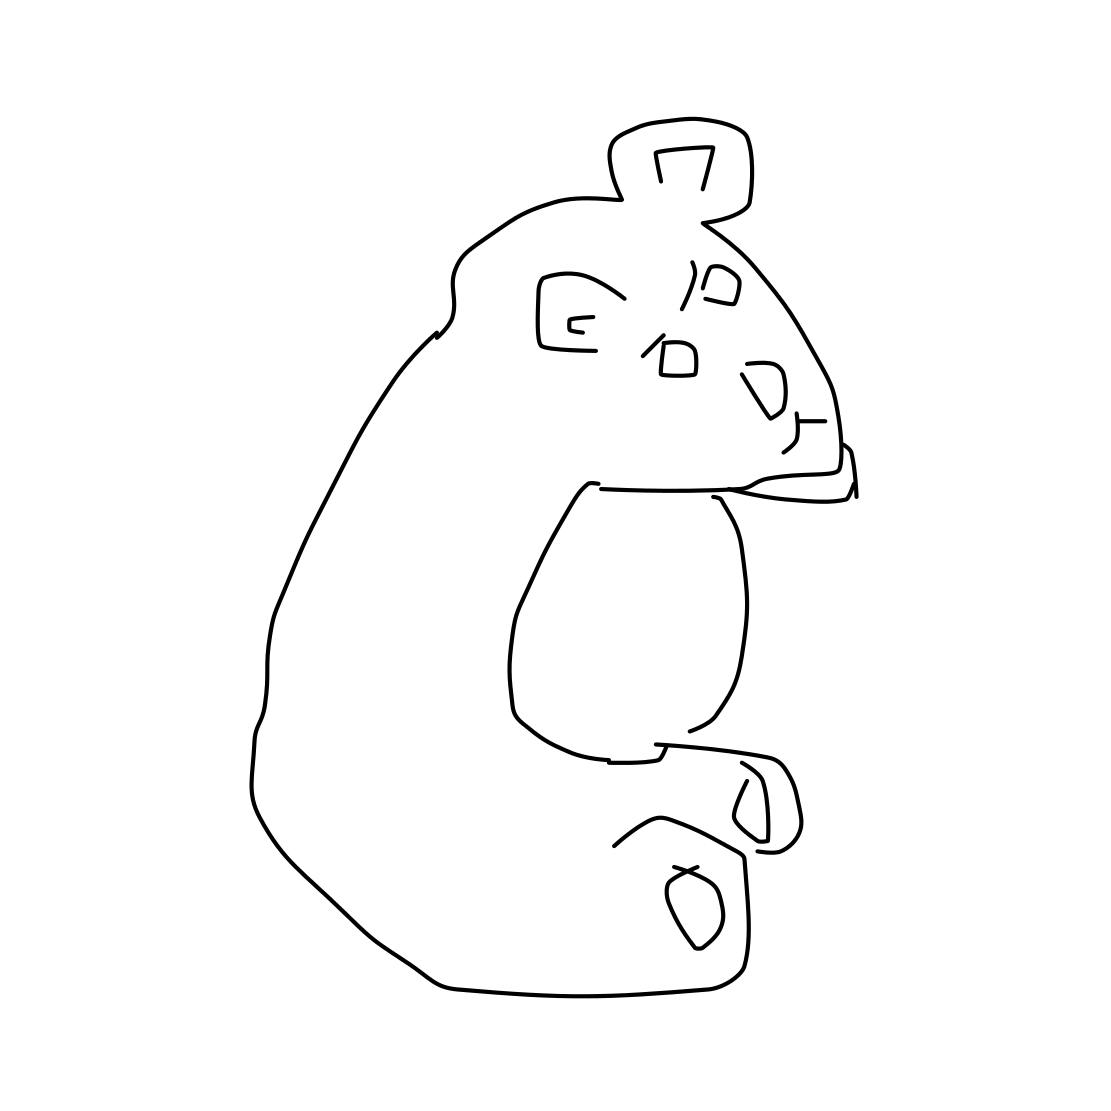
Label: panda